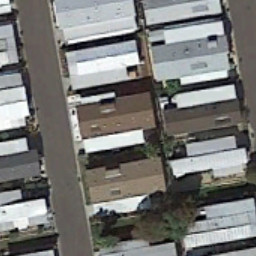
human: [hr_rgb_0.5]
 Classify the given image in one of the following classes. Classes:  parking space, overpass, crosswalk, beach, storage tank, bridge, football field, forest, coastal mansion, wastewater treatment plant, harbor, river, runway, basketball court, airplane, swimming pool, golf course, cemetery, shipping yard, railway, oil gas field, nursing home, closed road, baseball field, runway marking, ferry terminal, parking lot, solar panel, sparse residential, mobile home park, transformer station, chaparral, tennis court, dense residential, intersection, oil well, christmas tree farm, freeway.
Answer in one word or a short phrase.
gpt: mobile home park